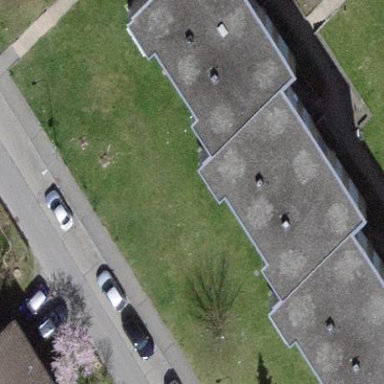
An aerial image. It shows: Image showing building with apartments.